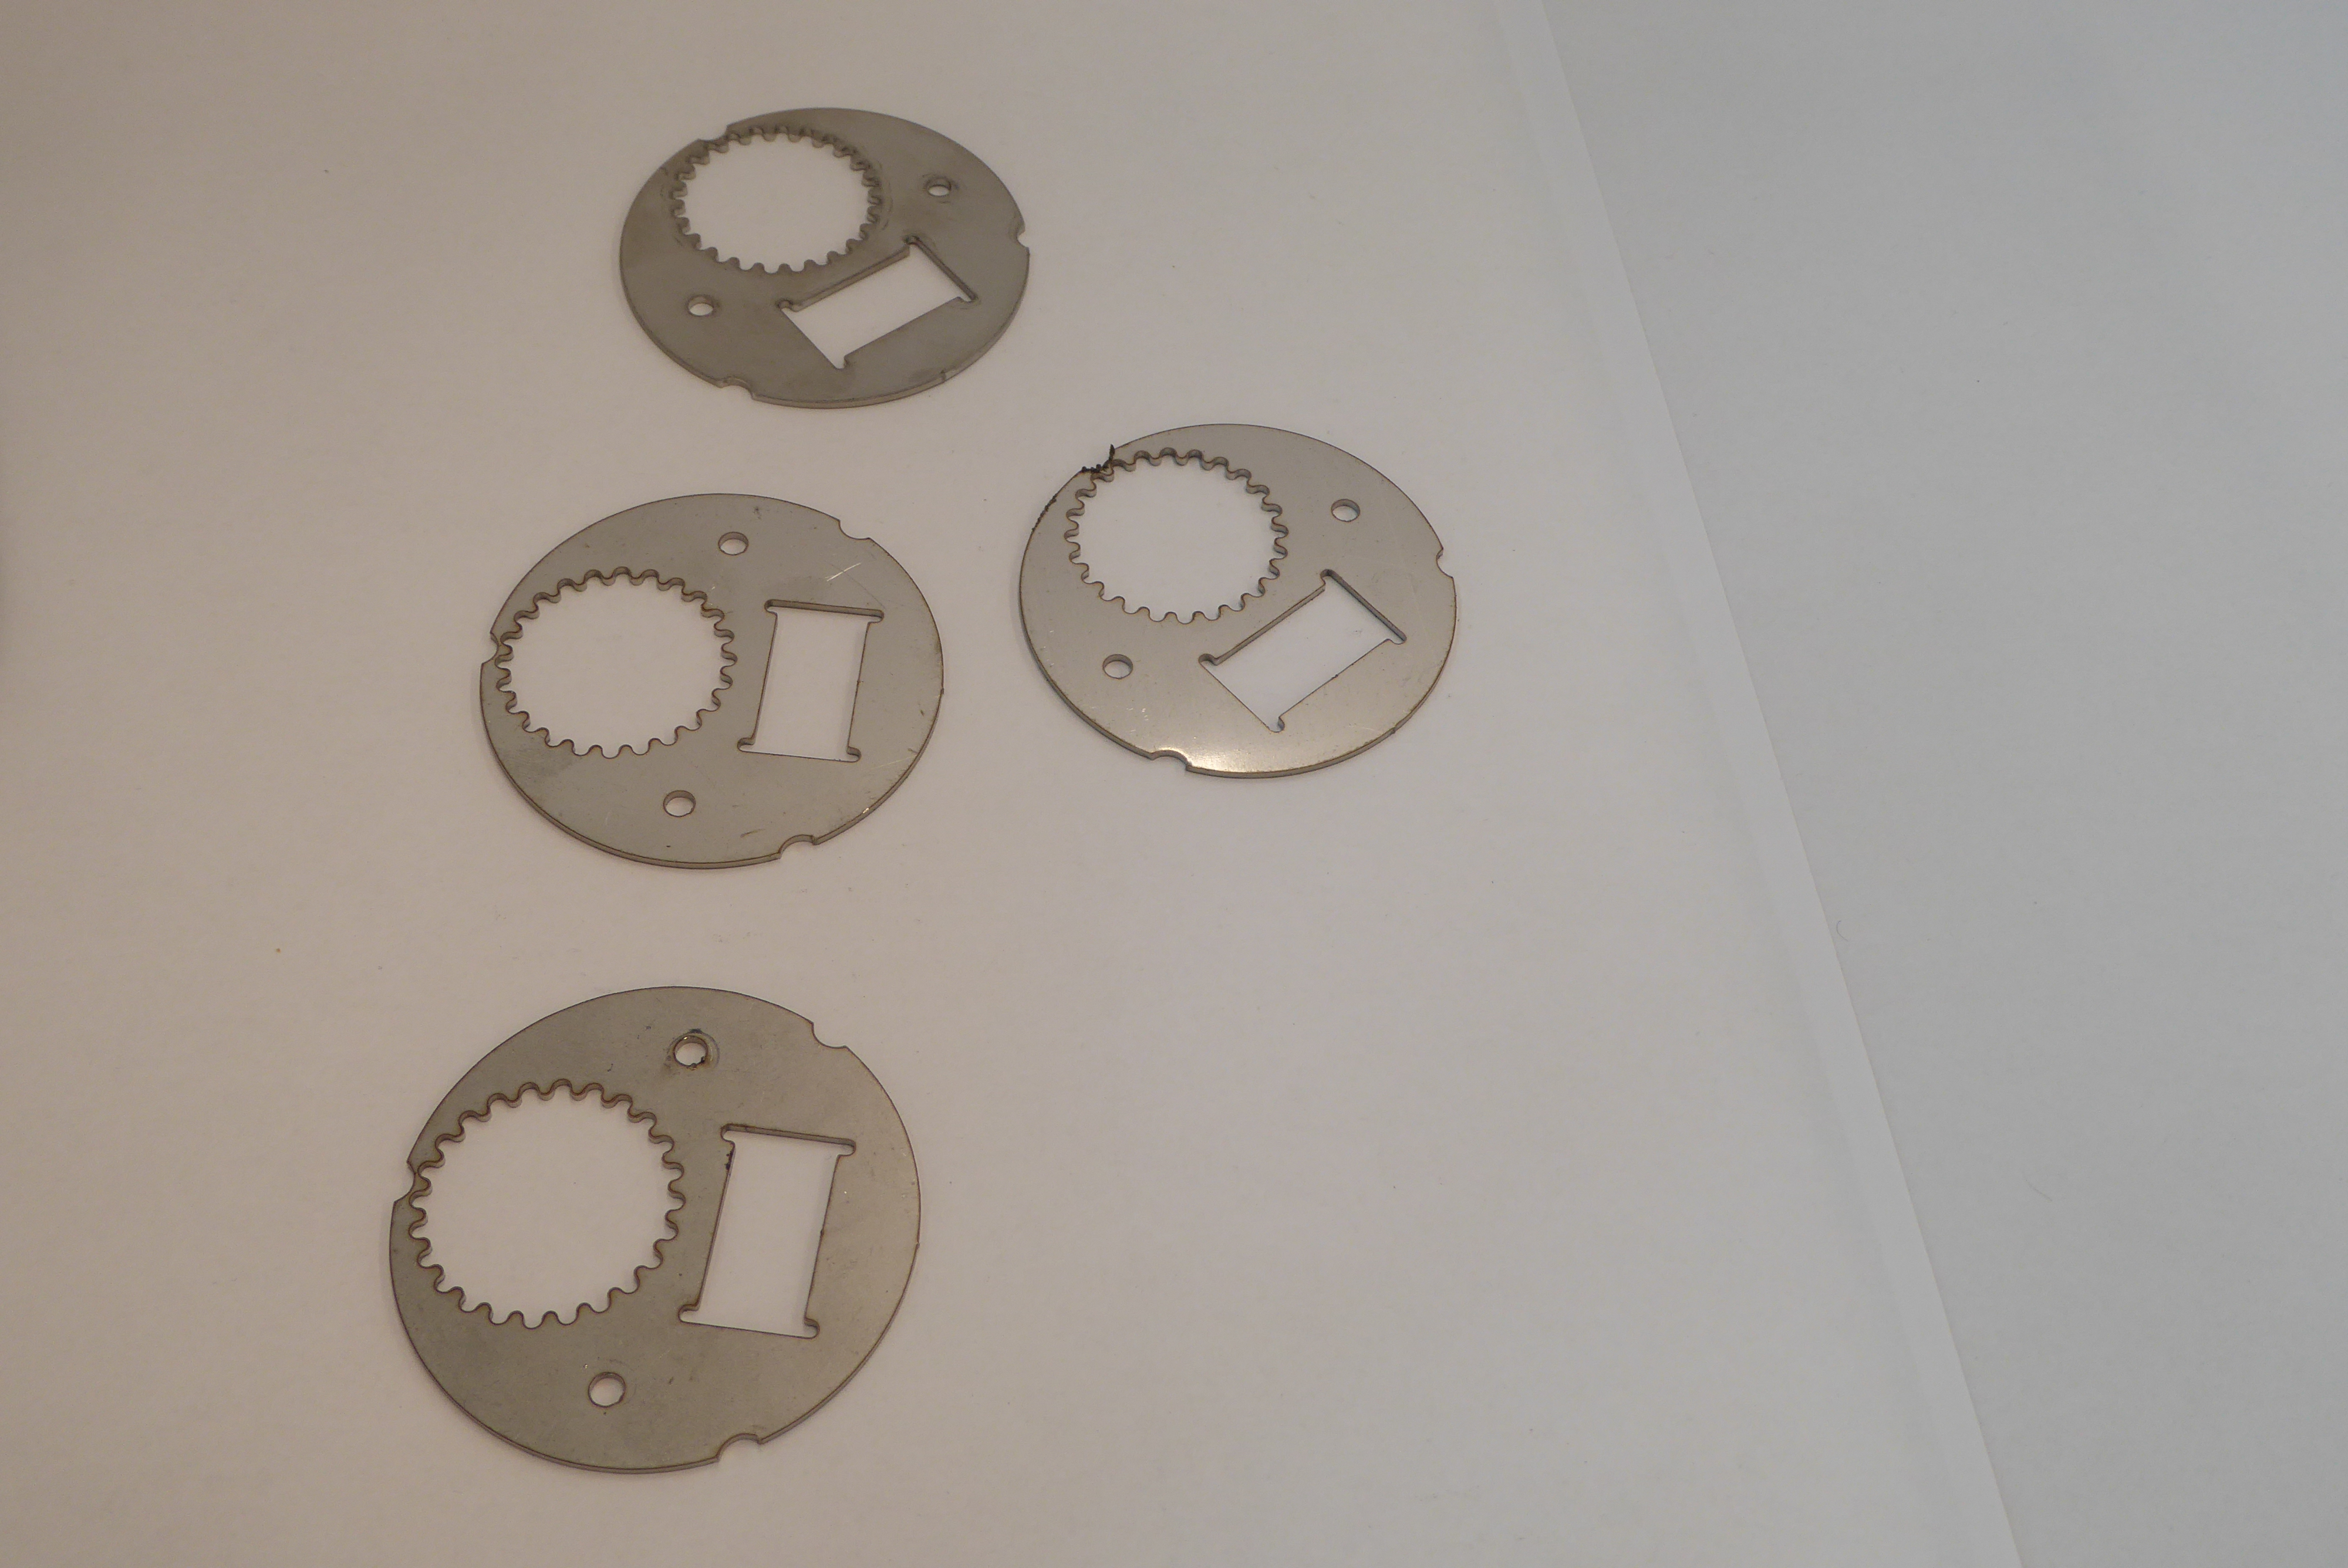
Label: Bottle Opener - Inlay